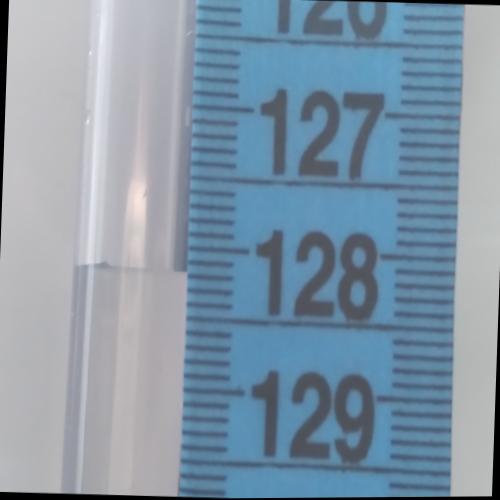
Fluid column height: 128.2 cm